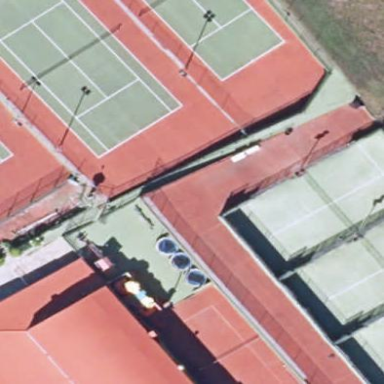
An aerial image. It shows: Tennis court on pitch designated for leisure land.